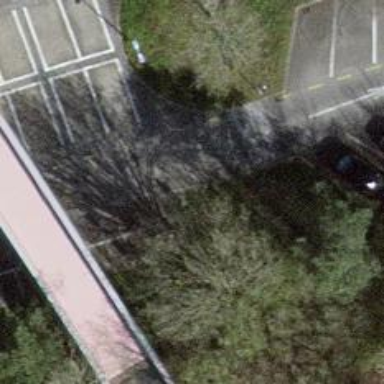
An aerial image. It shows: Bus stop with platform for public transport.